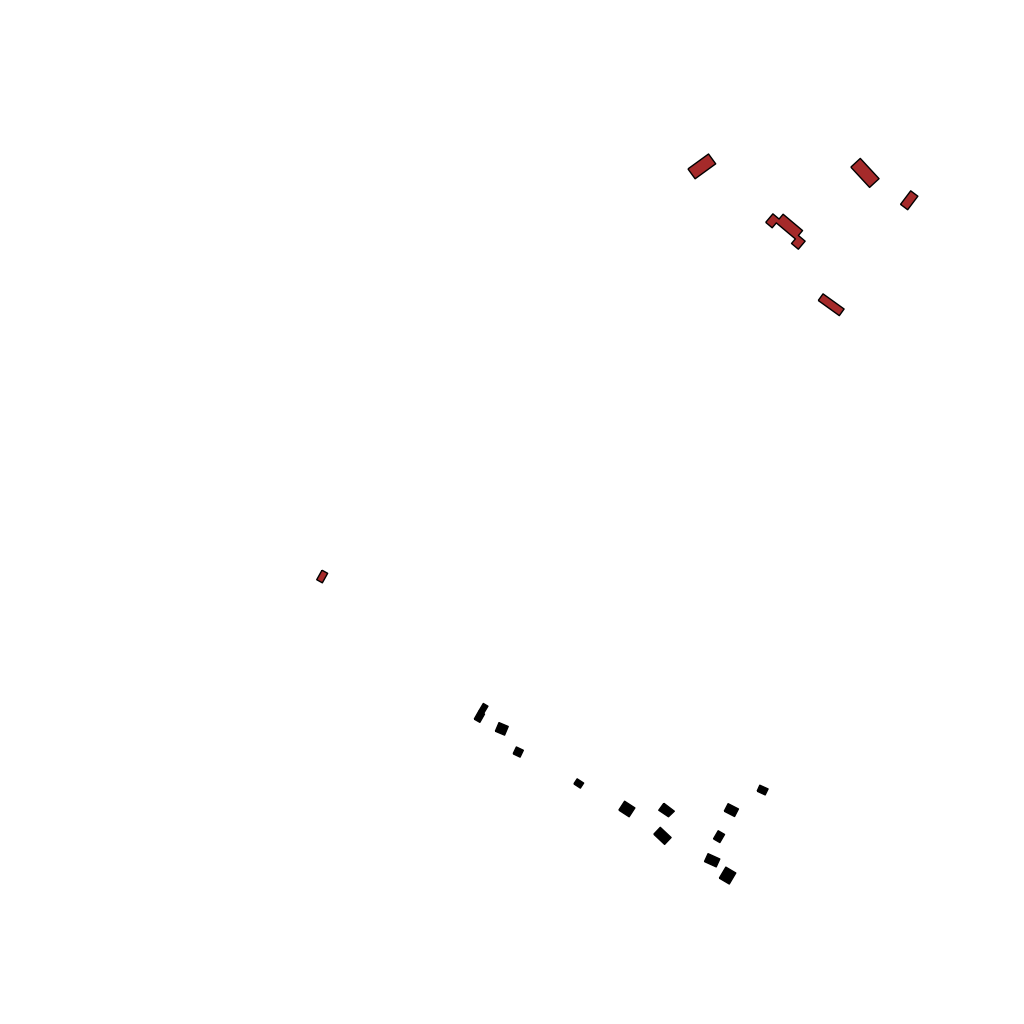
Tags: overhead vector_map, agriculture, recreation, residential, individual_rise, density_1, Building, Facility, 1.0 km²